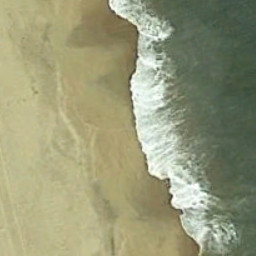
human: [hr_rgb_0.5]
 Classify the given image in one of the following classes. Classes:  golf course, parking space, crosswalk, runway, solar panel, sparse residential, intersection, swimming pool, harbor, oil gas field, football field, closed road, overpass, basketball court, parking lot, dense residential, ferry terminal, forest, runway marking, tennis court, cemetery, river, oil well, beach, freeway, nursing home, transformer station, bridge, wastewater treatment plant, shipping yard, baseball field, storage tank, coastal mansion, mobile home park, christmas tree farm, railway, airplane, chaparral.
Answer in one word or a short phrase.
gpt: beach